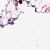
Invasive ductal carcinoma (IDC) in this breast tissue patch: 0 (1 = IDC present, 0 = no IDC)